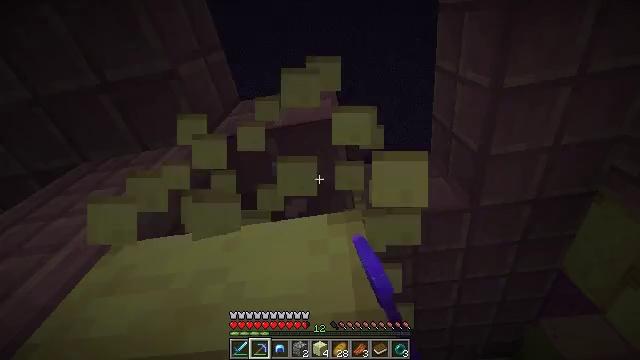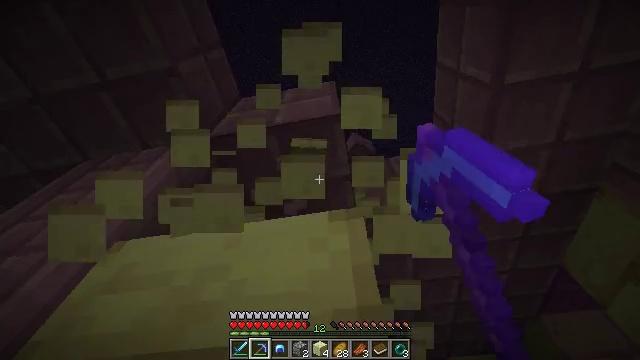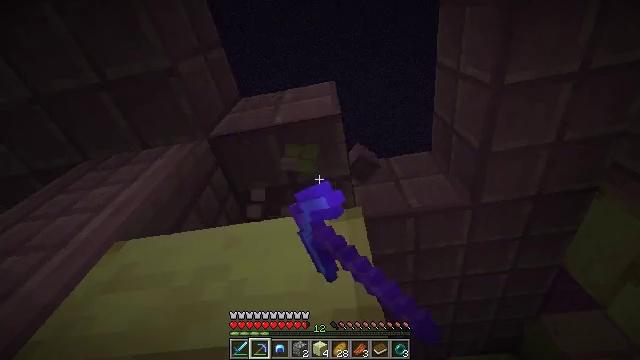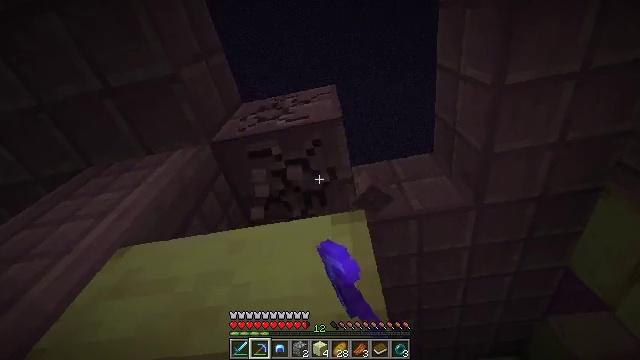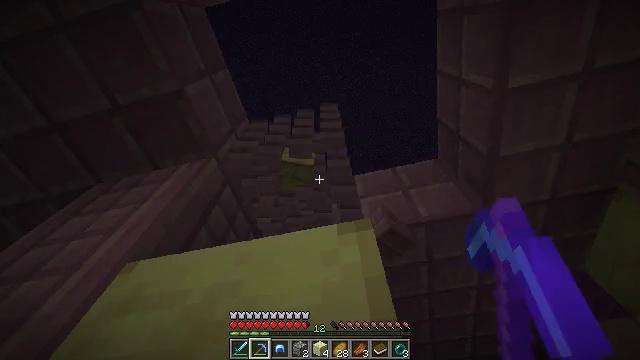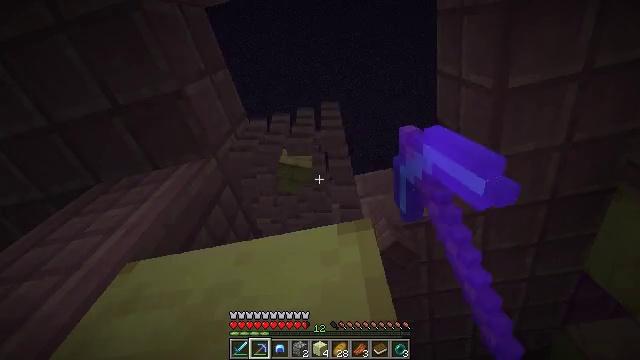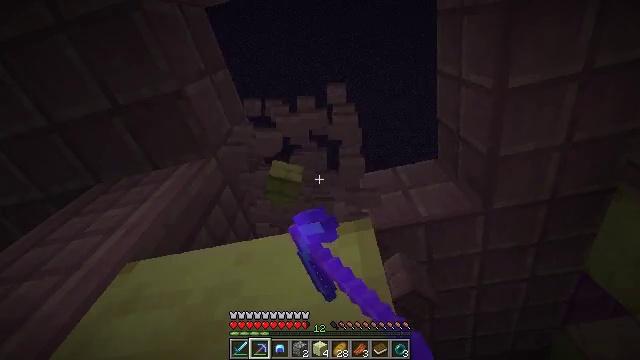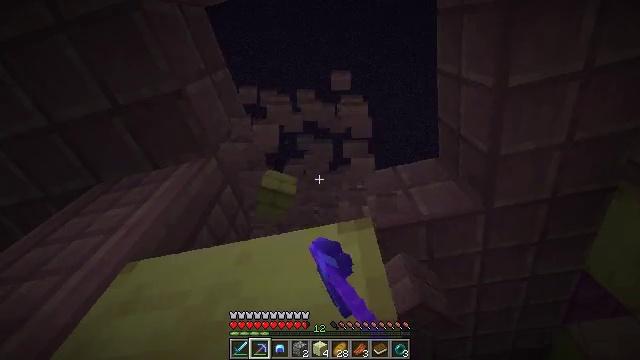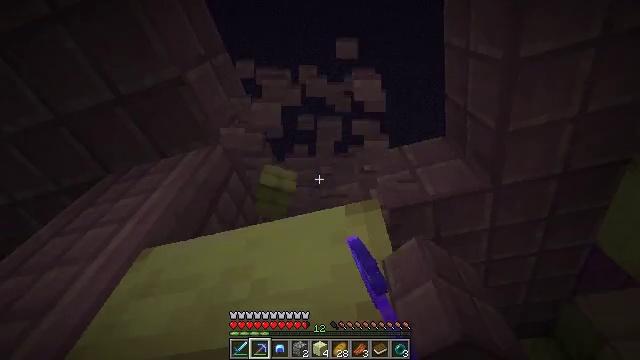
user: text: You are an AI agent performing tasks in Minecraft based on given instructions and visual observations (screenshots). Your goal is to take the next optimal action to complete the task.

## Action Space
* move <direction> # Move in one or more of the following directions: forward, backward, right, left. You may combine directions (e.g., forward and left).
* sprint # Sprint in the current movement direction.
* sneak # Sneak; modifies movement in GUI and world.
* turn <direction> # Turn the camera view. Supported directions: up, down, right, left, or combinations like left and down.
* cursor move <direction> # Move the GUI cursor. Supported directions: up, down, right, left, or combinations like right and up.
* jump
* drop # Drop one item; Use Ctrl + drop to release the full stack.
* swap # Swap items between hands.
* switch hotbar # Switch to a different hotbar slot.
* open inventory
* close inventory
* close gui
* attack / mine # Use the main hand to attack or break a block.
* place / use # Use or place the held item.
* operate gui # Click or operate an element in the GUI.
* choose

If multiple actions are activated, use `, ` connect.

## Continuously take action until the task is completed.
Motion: motion action
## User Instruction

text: Attack the purpur block to obtain it.
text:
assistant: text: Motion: sneak, attack / mine
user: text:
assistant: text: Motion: sneak, attack / mine
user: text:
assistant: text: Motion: sneak, attack / mine
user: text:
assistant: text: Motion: sneak, turn left and up, attack / mine
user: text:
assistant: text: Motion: sneak, attack / mine
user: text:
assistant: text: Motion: sneak, attack / mine
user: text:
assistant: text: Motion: sneak, attack / mine
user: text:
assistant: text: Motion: sneak, turn left and down, attack / mine
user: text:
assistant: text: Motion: sneak, attack / mine